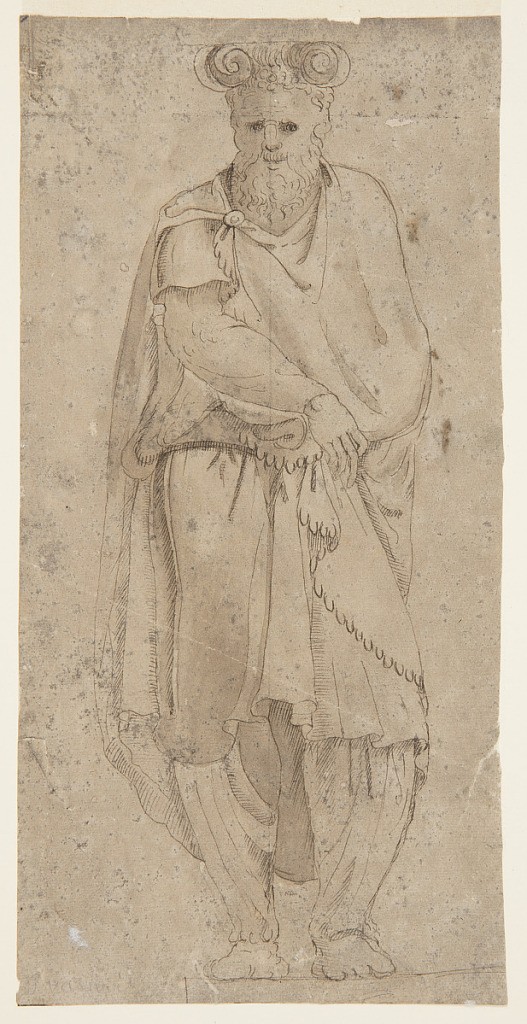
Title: Standing Atlante (a Dacian captive)
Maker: Giorgio Vasari, Italian, 1511–1574
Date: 1800–20
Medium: Pen and brown ink, brush and brown wash on paper
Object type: Drawing
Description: Standing bearded and heavily-robed atlas or atlante, a support sculpted in the form of a man intended to take the place of a column or pilaster. His head terminates in Ionic scrolls.